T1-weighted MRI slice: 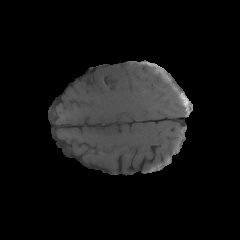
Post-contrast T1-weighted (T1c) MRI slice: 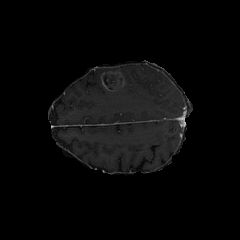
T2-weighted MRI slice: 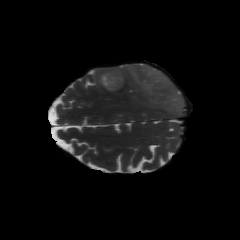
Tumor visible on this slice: yes